Question: I'd like to use SliverAppBar within NestedScrollView in an ordinary Scaffold app. I also would like to have some minimum height of the app bar when user scrolls down.
I can't figure out how to use either PreferredSize widget nor any other solution found online e.g. <URL>.
Here is my current simplified solution:
'''
import 'package:flutter/material.dart';
void main() => runApp(MyApp());
class MyApp extends StatelessWidget {
@override
Widget build(BuildContext context) {
return MaterialApp(
title: 'Flutter Demo',
theme: ThemeData(primarySwatch: Colors.blue, fontFamily: 'Oswald'),
home: SliverHome(),
);
}
}
class SliverHome extends StatelessWidget {
@override
Widget build(BuildContext context) {
return Container(
child: testHome(),
);
}
Widget testHome() {
return Scaffold(
body: NestedScrollView(
headerSliverBuilder: (BuildContext context, bool innerBoxIsScrolled) {
return <Widget>[
SliverAppBar( // this is where I would like to set some minimum constraint
expandedHeight: 300,
floating: false,
pinned: true,
flexibleSpace: Container(
padding: EdgeInsets.all(10),
height: 340,
width: double.infinity,
child: Column(
mainAxisAlignment: MainAxisAlignment.end,
crossAxisAlignment: CrossAxisAlignment.start,
children: <Widget>[
Container(
height: 40,
),
Container(
height: 60,
),
Expanded(child: Container()),
Text('TEST'),
],
),
decoration: BoxDecoration(
image: DecorationImage(
image: NetworkImage('https://picsum.photos/400/400'),
fit: BoxFit.cover)),
),
)
];
},
body: Container(),
),
floatingActionButton: FloatingActionButton(
onPressed: () => {},
tooltip: '+',
child: Icon(Icons.accessibility_new),
),
);
}
}
'''
I'd like to stop shrinking of the app bar somewhere near 60 dp

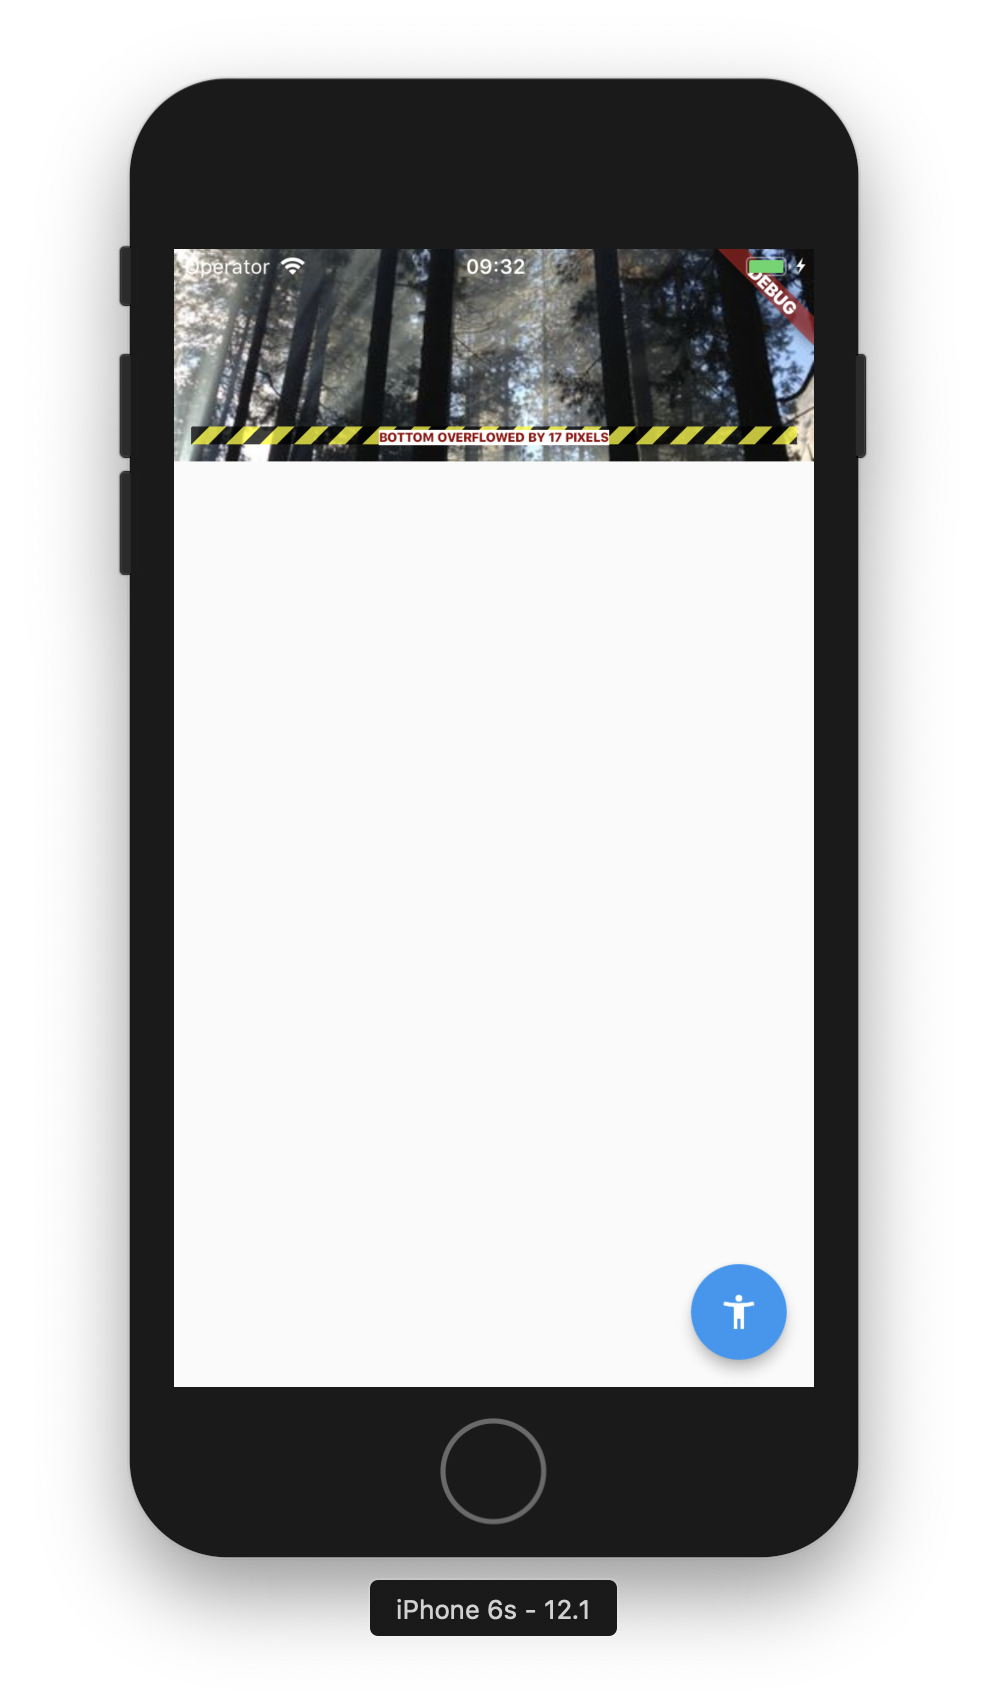
Answer: This is Actually an requested Feature - <URL>
A work Around is to use 'Bottom'
'''
SliverAppBar(
// this is where I would like to set some minimum constraint
expandedHeight: 300,
floating: false,
pinned: true,
bottom: PreferredSize( // Add this code
preferredSize: Size.fromHeight(60.0), // Add this code
child: Text(''), // Add this code
), // Add this code
flexibleSpace: Container(
padding: EdgeInsets.all(10),
height: 340,
width: double.infinity,
child: Column(
mainAxisAlignment: MainAxisAlignment.end,
crossAxisAlignment: CrossAxisAlignment.start,
children: <Widget>[
Container(
height: 40,
),
Container(
height: 60,
),
Expanded(child: Container()),
Text('TEST'),
],
),
decoration: BoxDecoration(
image: DecorationImage(
image: NetworkImage('https://picsum.photos/400/400'),
fit: BoxFit.cover)),
),
)
'''